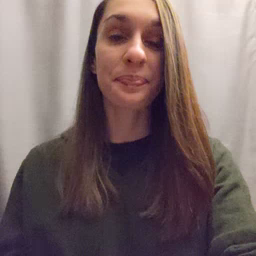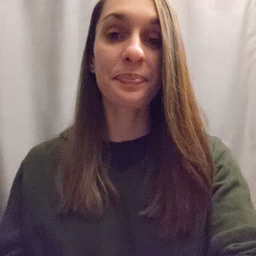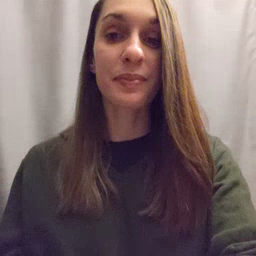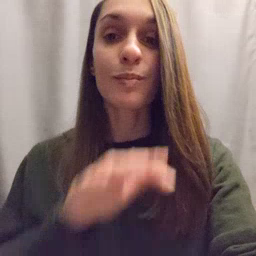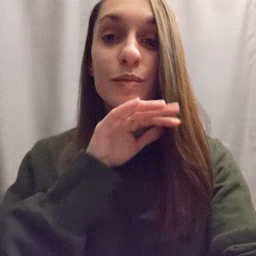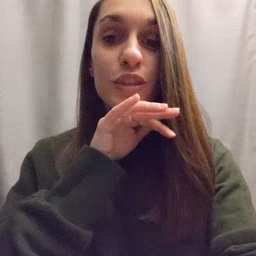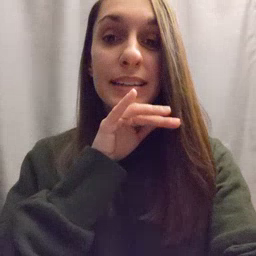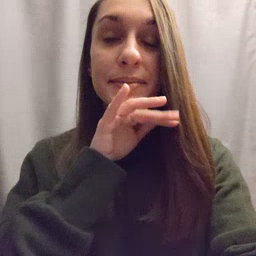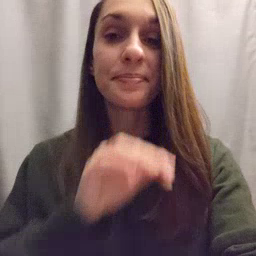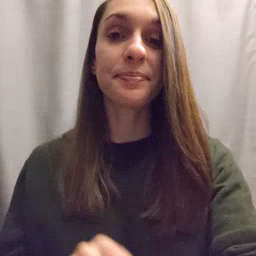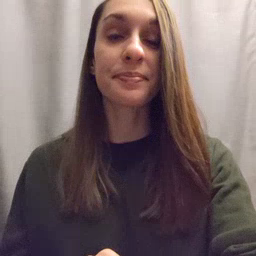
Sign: dirty